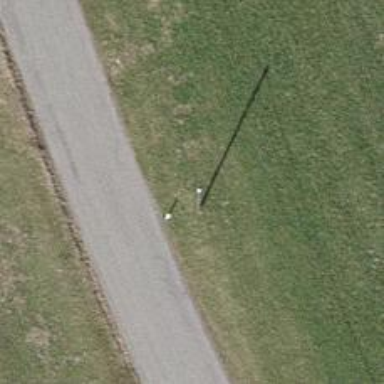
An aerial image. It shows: Power pole.